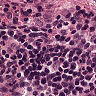
Metastatic tissue present: no